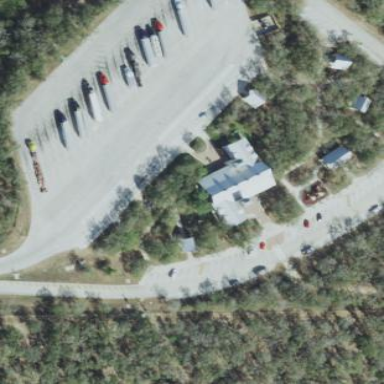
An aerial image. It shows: Rest area along the road with picnic tables.